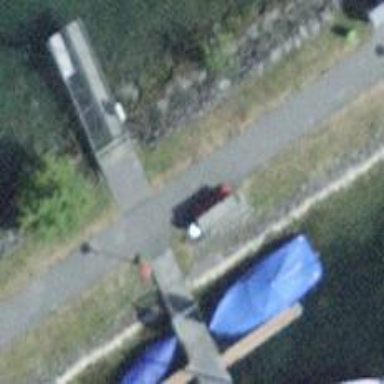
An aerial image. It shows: Red bench.